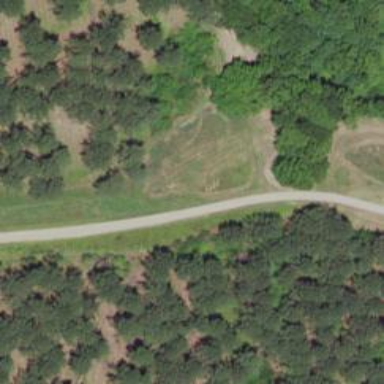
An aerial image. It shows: Driveway leading to service road.